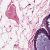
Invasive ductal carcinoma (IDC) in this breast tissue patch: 0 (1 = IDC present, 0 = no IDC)